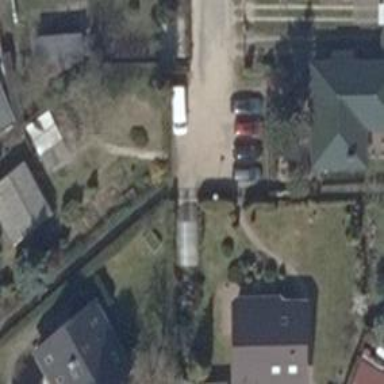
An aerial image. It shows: Driveway.